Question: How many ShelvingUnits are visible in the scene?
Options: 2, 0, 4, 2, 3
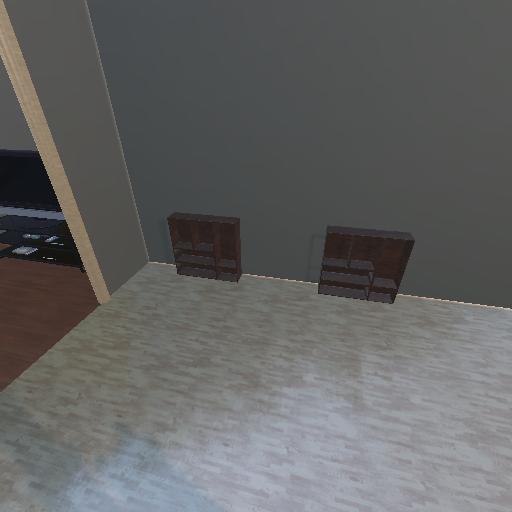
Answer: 2